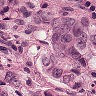
Metastatic tissue present: yes